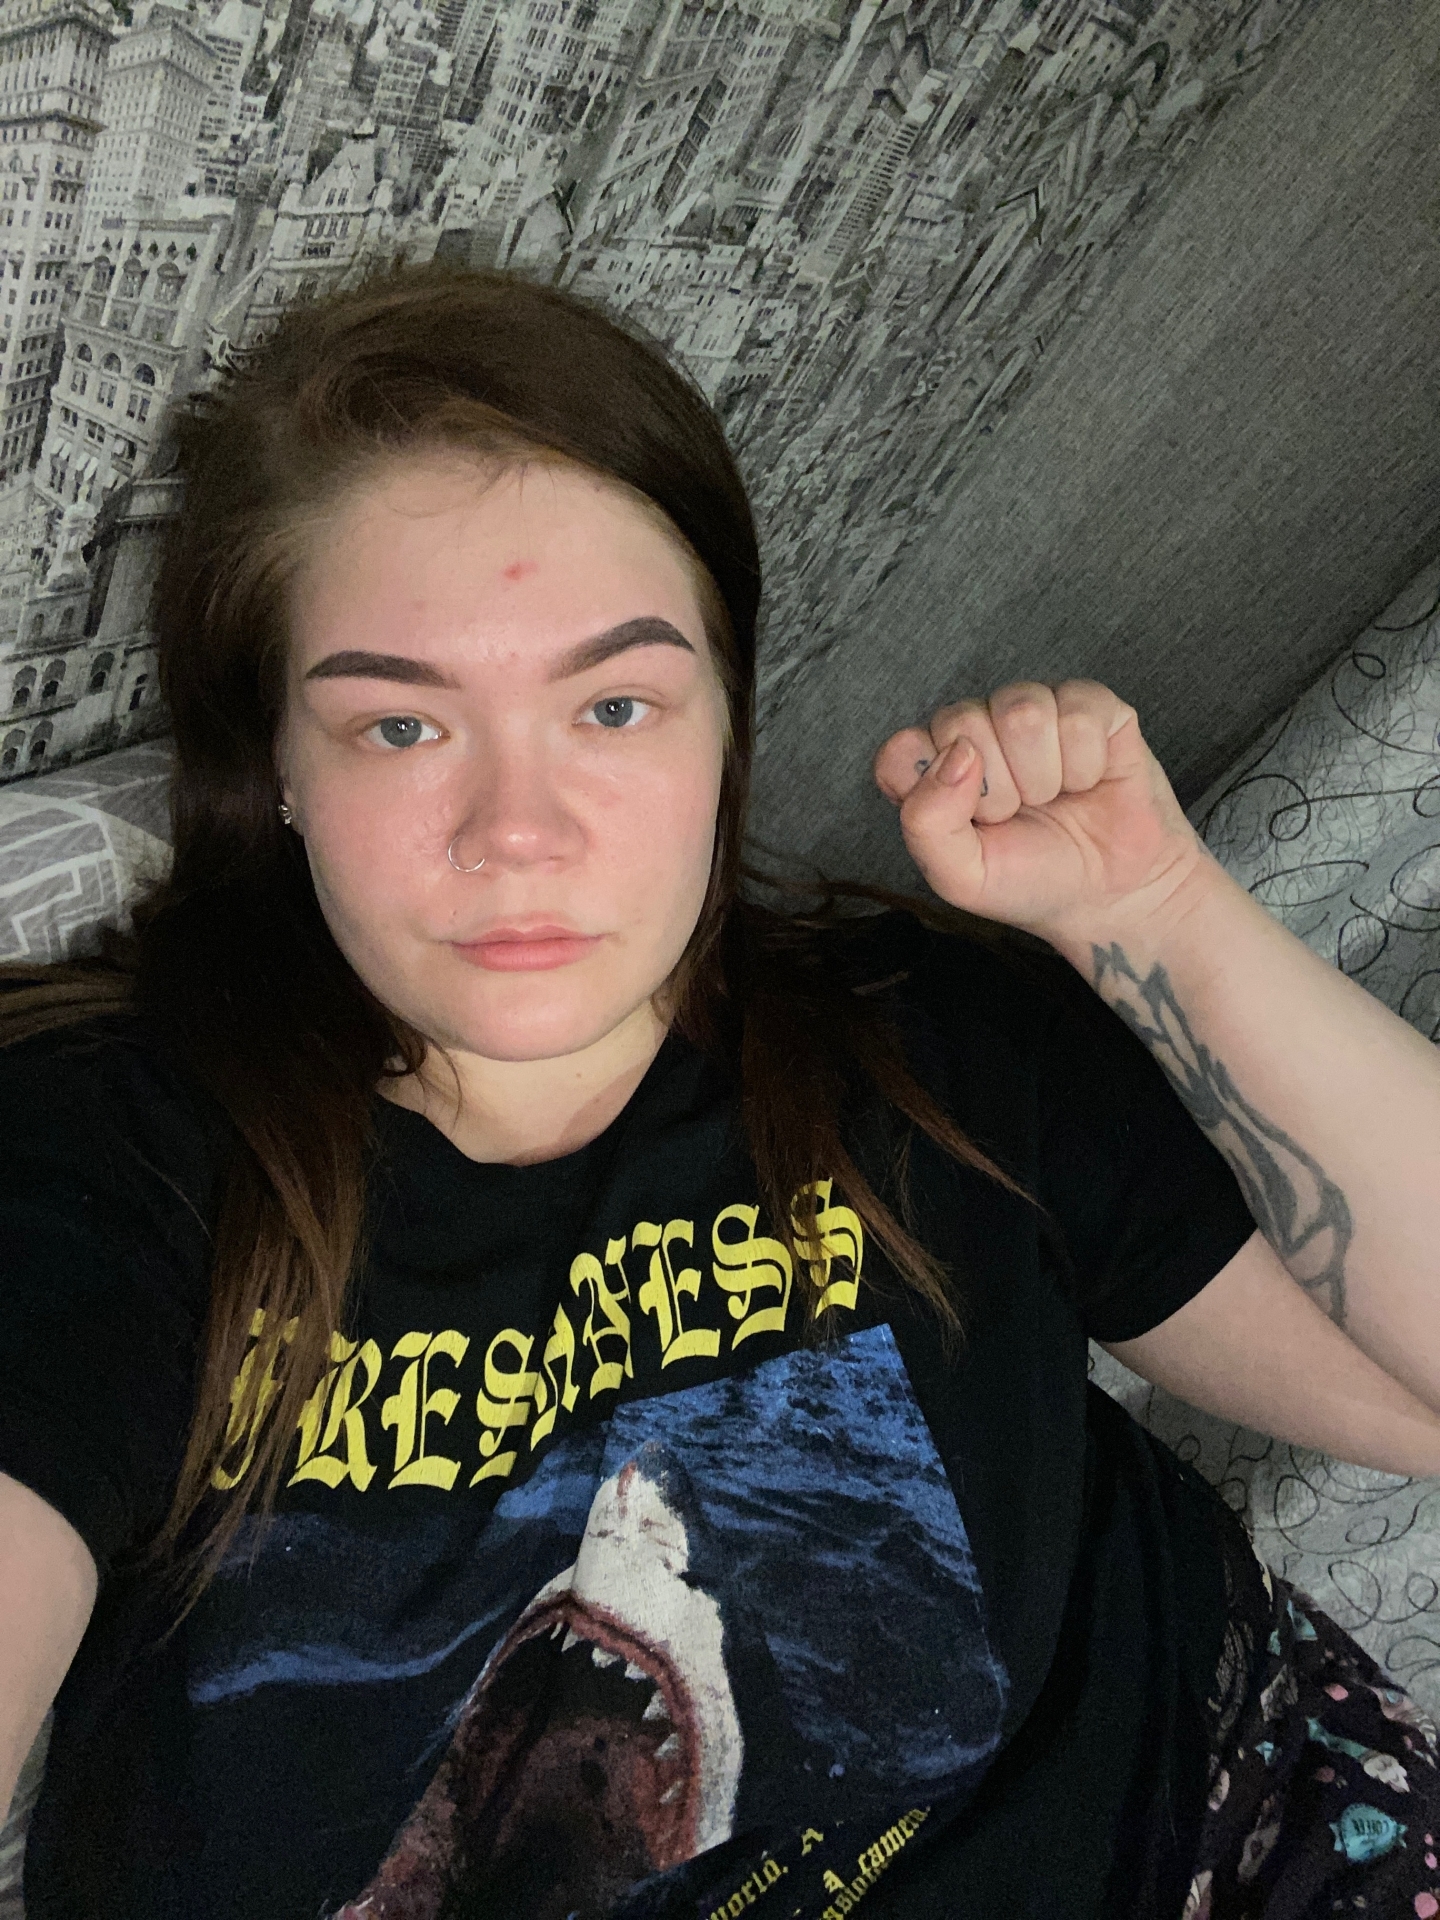
Label: clear